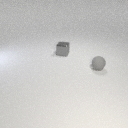
small gray metal cube to the left of small gray rubber sphere